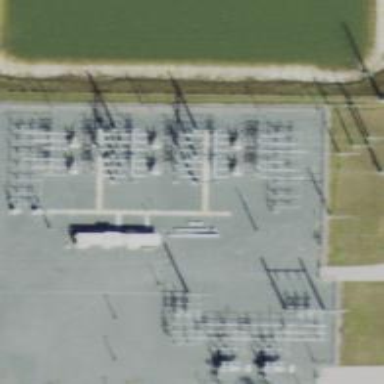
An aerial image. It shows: Switch for power supply.